Question: Using Mirth 3.1.0.x, can Mirth be configured so a channel will only run during weekdays?

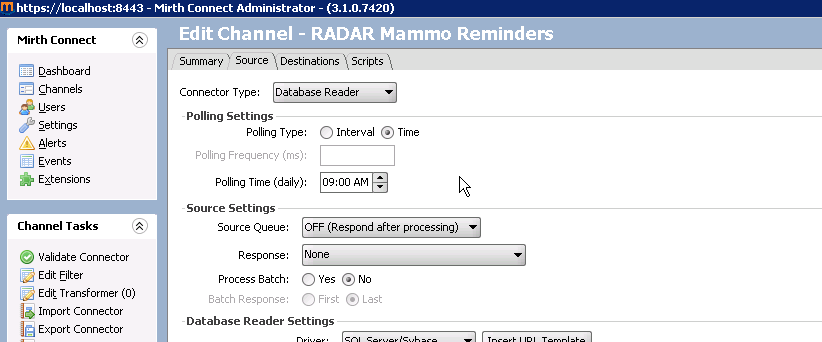
Answer: Polling for a channel can only be set to an internal or specific time (hh:mm).
but you can control the output to occur only during week days.
Edit Channel, select a Destination, right-click and select Edit Transformer

Wrap functional code in the following:
'''
var d=new Date();
var weekday=new Array(7);
weekday[0]="Sunday";
weekday[1]="Monday";
weekday[2]="Tuesday";
weekday[3]="Wednesday";
weekday[4]="Thursday";
weekday[5]="Friday";
weekday[6]="Saturday";
if ( weekday[d.getDay()]=='Saturday' || weekday[d.getDay()]=='Sunday')
{
}
else
{
<your code>
}
'''